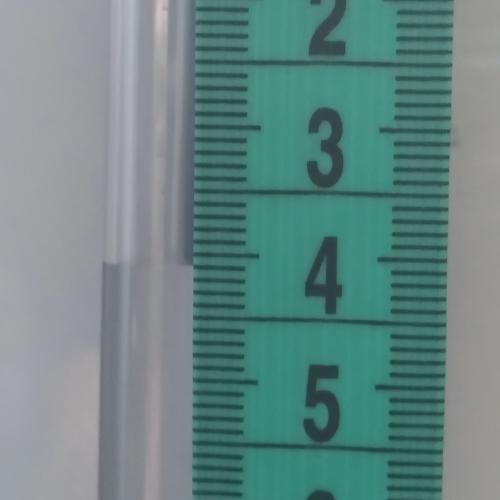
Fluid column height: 4.1 cm